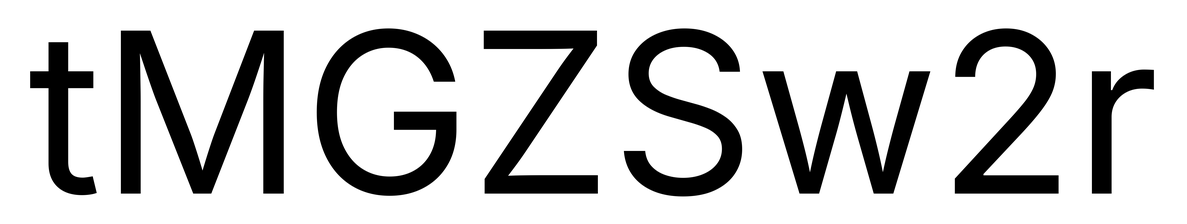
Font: Inter_Regular